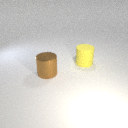
large yellow rubber cylinder to the right of large brown metal cylinder